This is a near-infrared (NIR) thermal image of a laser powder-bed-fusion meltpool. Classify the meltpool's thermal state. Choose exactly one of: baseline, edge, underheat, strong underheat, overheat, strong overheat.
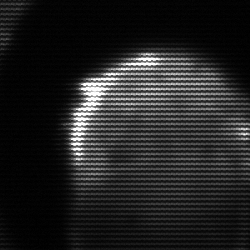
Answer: edge